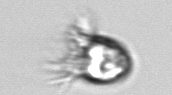
Label: Ciliophora